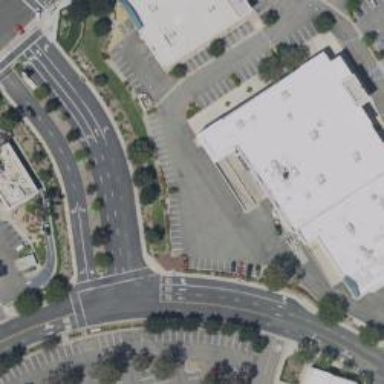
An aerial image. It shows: Flat-roofed retail building.